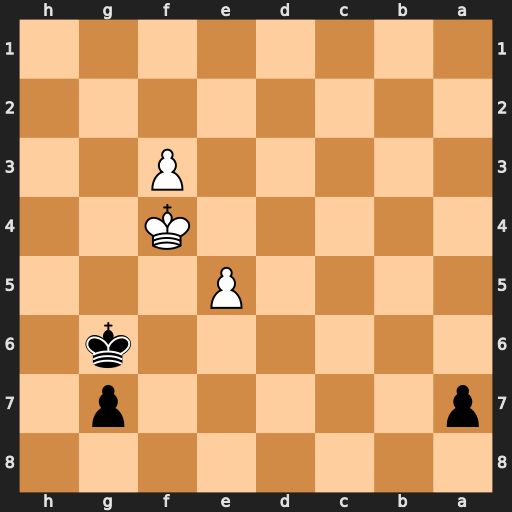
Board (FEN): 8/p5p1/6k1/4P3/5K2/5P2/8/8
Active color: b
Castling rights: -
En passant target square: -
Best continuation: Kf7 Ke3 g5